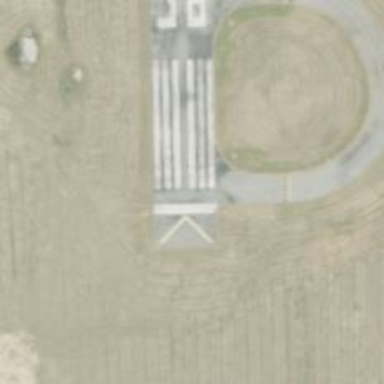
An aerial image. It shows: Runway at airport.